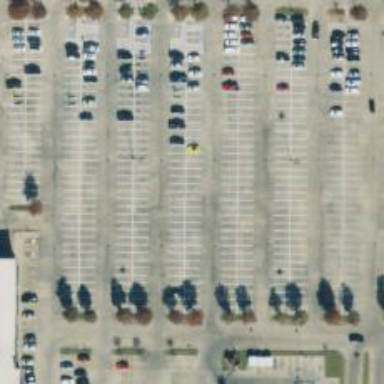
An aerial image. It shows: Parking space.